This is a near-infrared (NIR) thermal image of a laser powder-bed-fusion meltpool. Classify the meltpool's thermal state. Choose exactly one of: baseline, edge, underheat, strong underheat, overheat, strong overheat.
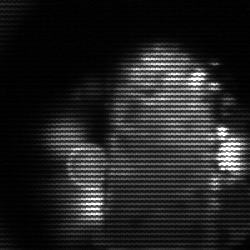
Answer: strong underheat